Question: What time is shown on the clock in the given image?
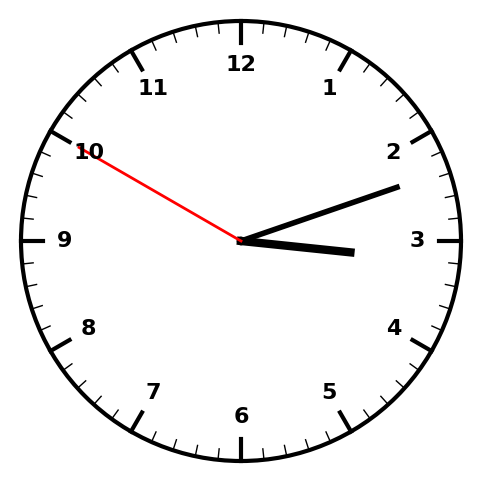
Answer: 03:11:50